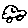
Label: car